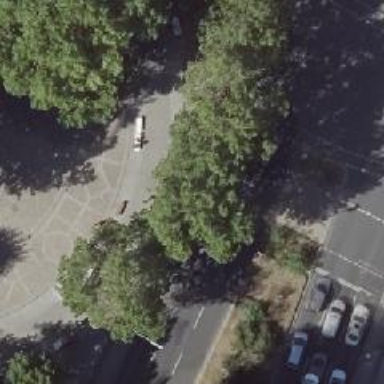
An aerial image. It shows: Asphalt footway with crossing equipped with traffic signals.